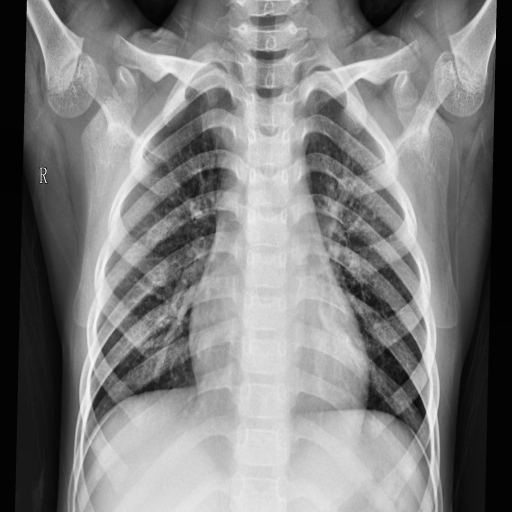
Finding: NORMAL